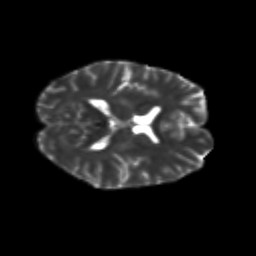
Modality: T2w
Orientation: axial
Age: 19
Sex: female
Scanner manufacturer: siemens
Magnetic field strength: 3 T
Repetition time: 3.5 s
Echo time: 0.113 s